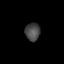
Tissue: lung
Cell type: Epithelial cells
Senescence score: 0.1478
Nuclear area (px): 266
Mean DAPI intensity: 70.722